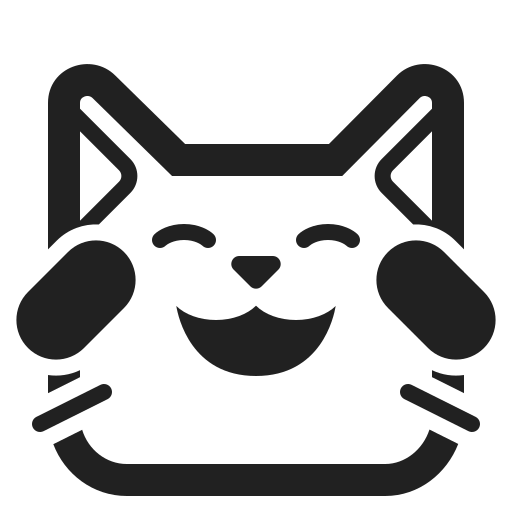
cat with tears of joy high contrast